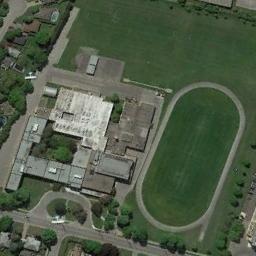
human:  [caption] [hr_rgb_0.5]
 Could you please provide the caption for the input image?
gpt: The ground track field is on a lawn and some connected buildings are next to the ground track field .

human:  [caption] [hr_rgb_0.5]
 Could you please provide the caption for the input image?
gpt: There is a building and green space around the track .

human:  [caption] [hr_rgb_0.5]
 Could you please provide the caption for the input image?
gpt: Many buildings are near the ground track field .

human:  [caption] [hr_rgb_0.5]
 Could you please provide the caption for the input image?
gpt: Track and field are built on the lawn next to the buildings and trees .

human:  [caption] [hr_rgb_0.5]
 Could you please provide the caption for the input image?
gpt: There are green lawns around the ground track field with a gray track .